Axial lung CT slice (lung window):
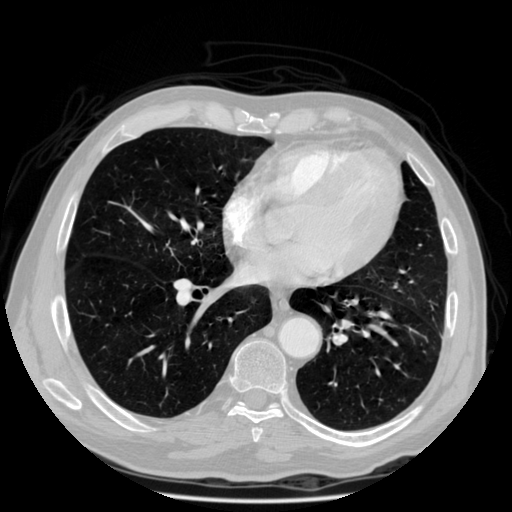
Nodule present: no